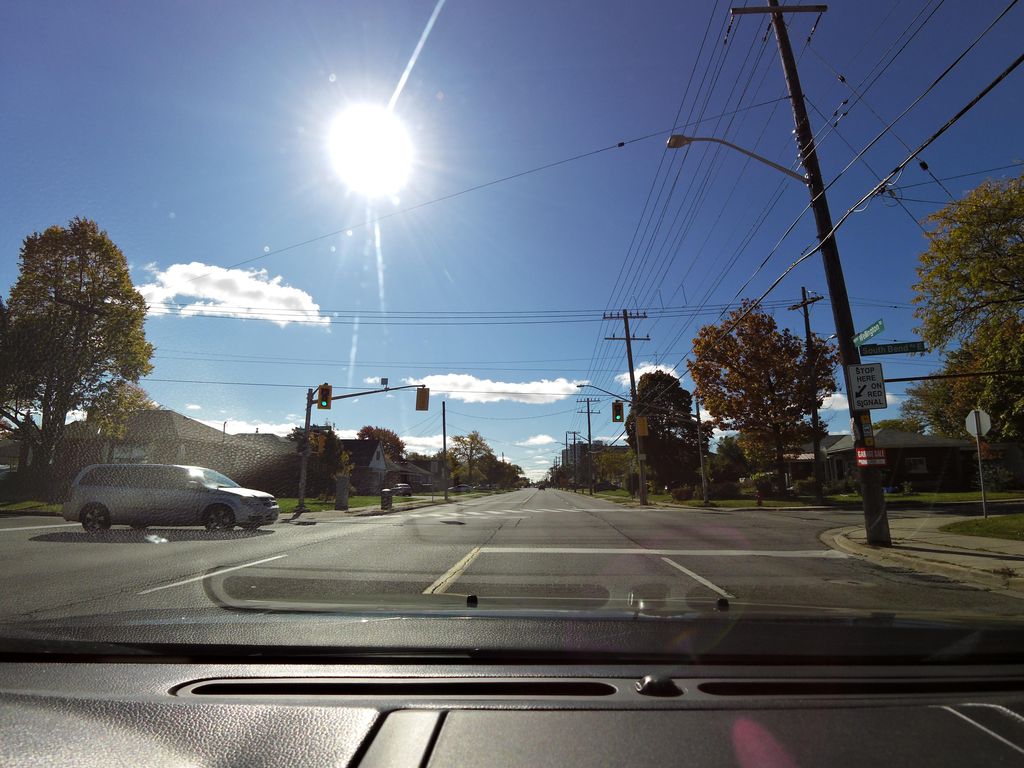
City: hamilton